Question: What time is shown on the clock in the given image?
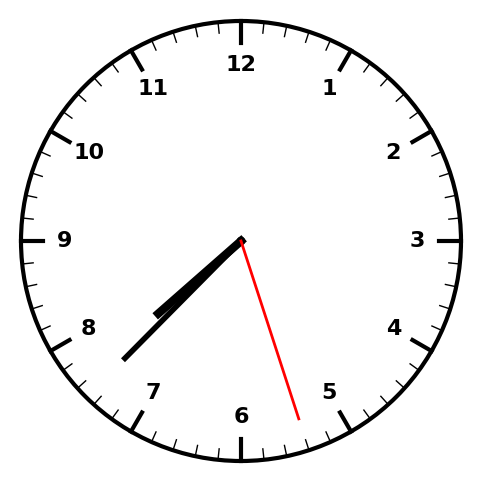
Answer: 07:37:27